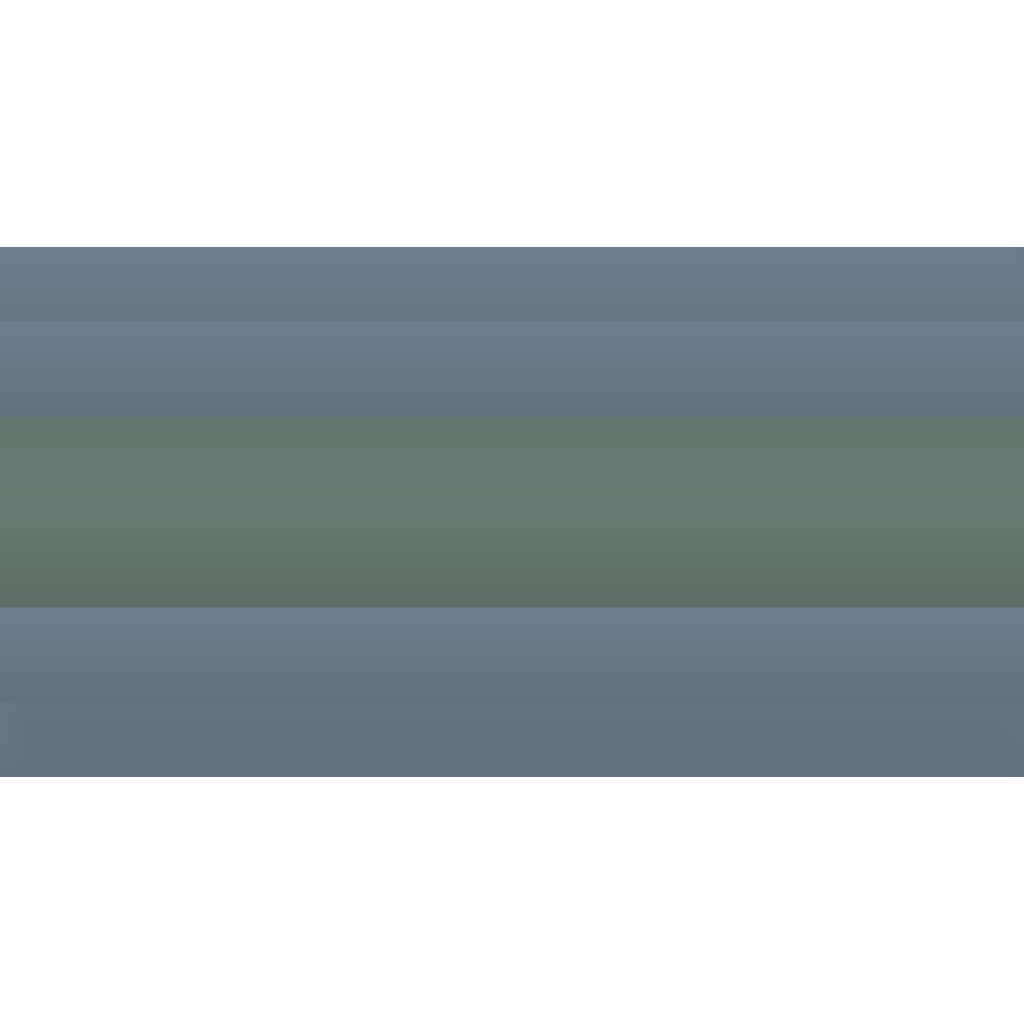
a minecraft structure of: Sewer template corner